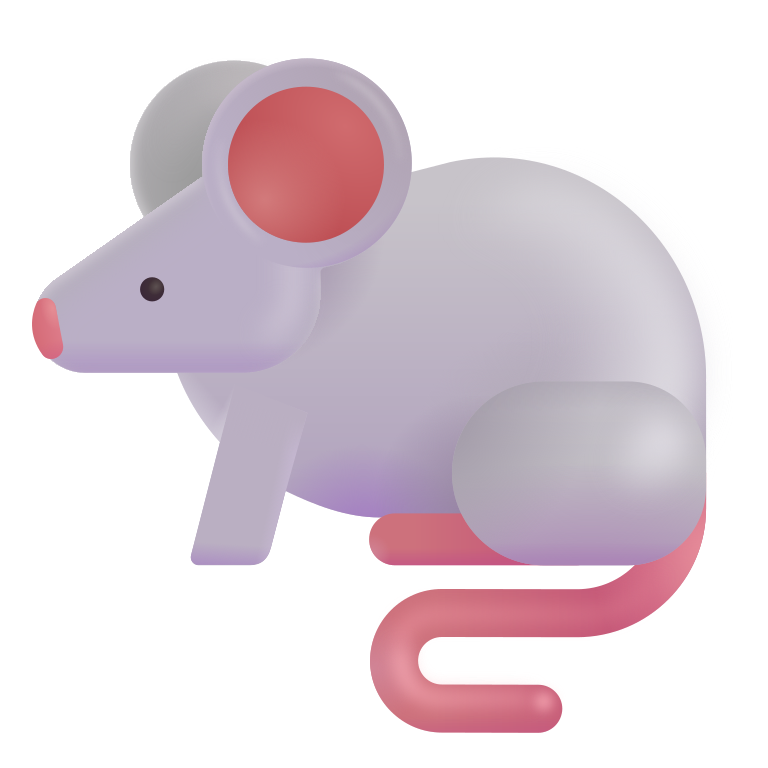
mouse color